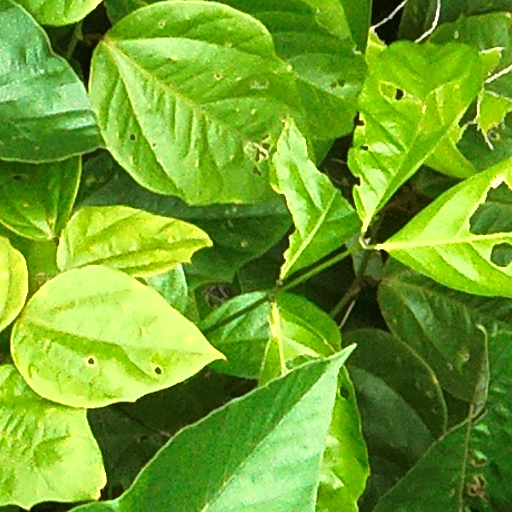
Species: Cecropia insignis
GBIF accepted scientific name: Cecropia insignis
Crown area (m\u00b2): 66.491